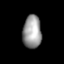
Tissue: lung
Cell type: Endothelial cells
Senescence score: 0.6133
Nuclear area (px): 608
Mean DAPI intensity: 152.564